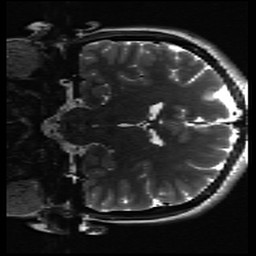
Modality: inplaneT2
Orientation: coronal